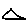
Label: triangle